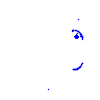
Particle: pion